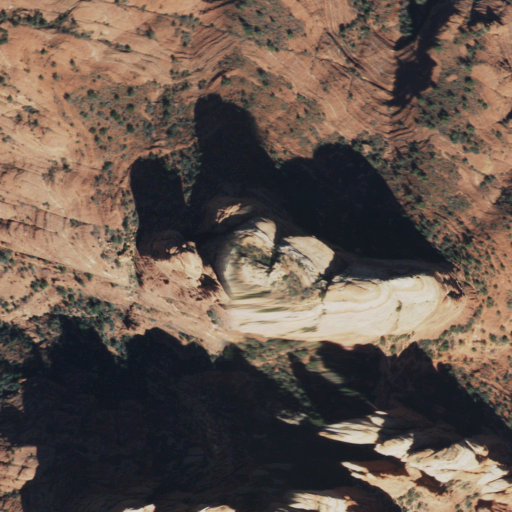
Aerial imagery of mountain in Arizona named Cathedral Rock containing shrub and evergreen forest